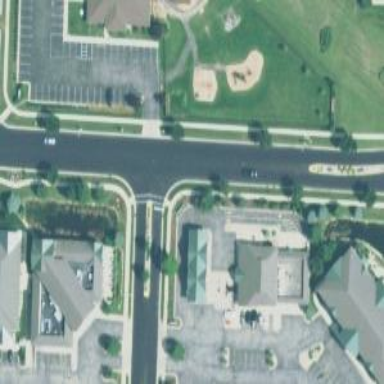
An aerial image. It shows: Asphalt footway with marked crossing.